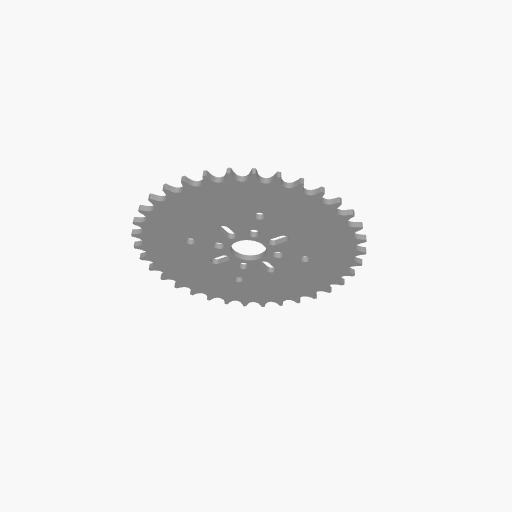
Part: HubMountAcetalSprocket34T